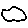
Label: flower